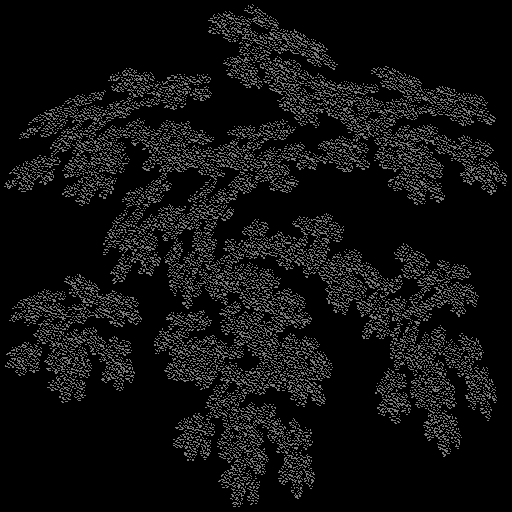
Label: pinetree